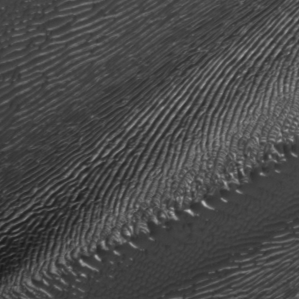
Label: frost